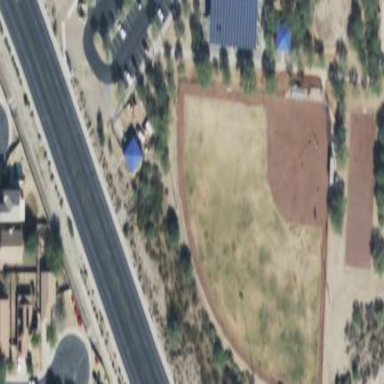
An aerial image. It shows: Baseball pitch for leisure land activities.